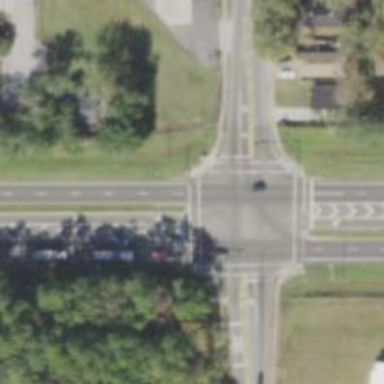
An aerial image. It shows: Marked road crossing.